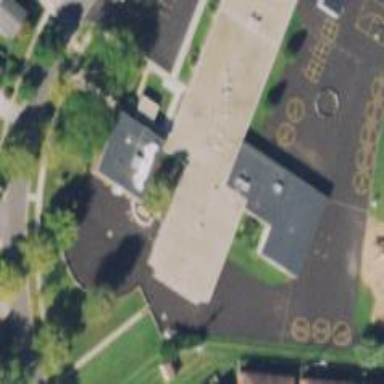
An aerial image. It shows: School.